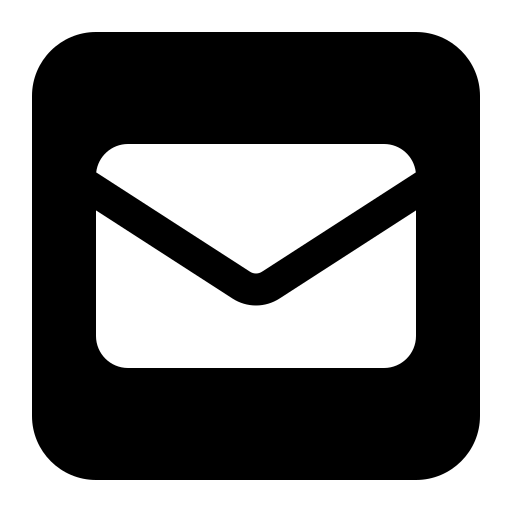
Tags: icon, FontAwesome, fa-icon, solid, square, envelope